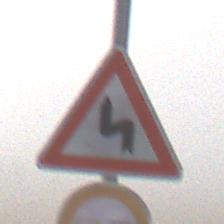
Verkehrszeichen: DoppelkurveZunaechstLinks
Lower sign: Ueberholverbot
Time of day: MorningAfternoon
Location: Outdoor (Nature)
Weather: PartlyCloudy
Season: NotSpecified
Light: Natural